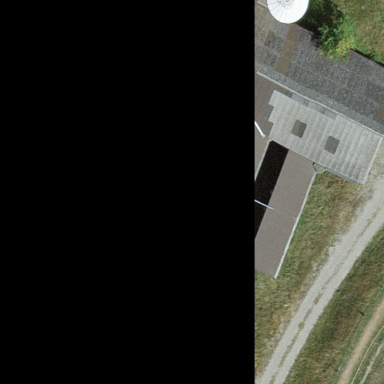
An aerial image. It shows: Barn.